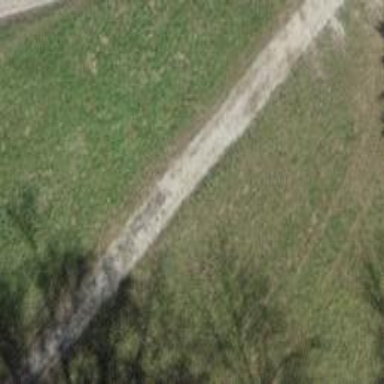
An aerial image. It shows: Path.